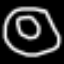
Label: donut